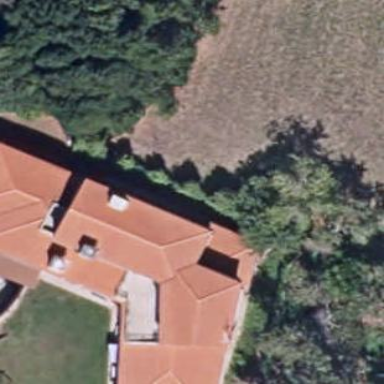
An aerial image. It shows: Simple house.